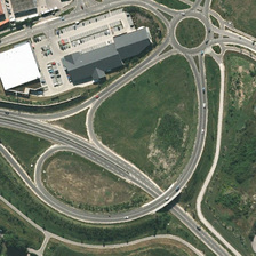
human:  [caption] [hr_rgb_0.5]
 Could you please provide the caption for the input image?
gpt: We can see a viaduct built on a green space near an intersection with five-pointed stars, with some buildings and cars on it.

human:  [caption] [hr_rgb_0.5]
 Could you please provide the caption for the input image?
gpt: We can see a viaduct built on the green space near the intersection of Wucha Road, as well as some buildings and cars.

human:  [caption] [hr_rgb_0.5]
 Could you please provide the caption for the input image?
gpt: the viaduct and the road below stretch to the traffic circle with a parking lot on its coner .

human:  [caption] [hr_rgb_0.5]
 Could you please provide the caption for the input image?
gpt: The viaduct can be seen in the green area at the junction of the five stars, as well as some buildings and cars.

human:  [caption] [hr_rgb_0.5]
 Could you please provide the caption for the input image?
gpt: We can see bridges, buildings and cars built on the green space near the intersection of Wujiaoxing.